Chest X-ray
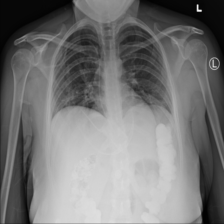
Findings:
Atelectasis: negative
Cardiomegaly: negative
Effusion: negative
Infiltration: negative
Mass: negative
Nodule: negative
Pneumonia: negative
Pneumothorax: negative
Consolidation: negative
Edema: negative
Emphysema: negative
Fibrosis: negative
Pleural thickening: negative
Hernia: negative